Field crop: maize
Growth stage: 2
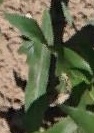
Species: maize